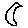
Label: moon